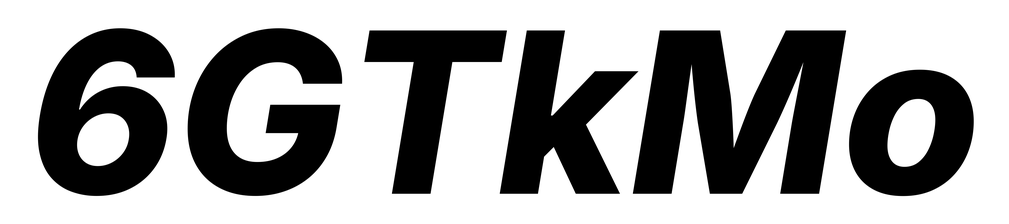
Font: Inter-Italic_ExtraBold_Italic